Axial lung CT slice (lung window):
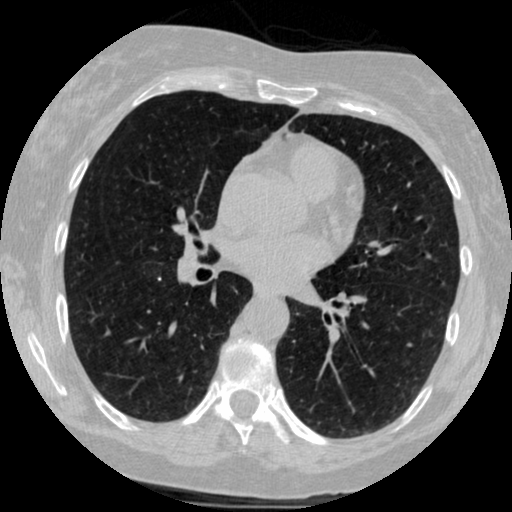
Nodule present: no